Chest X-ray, PA view. Patient: 56 years old, sex F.
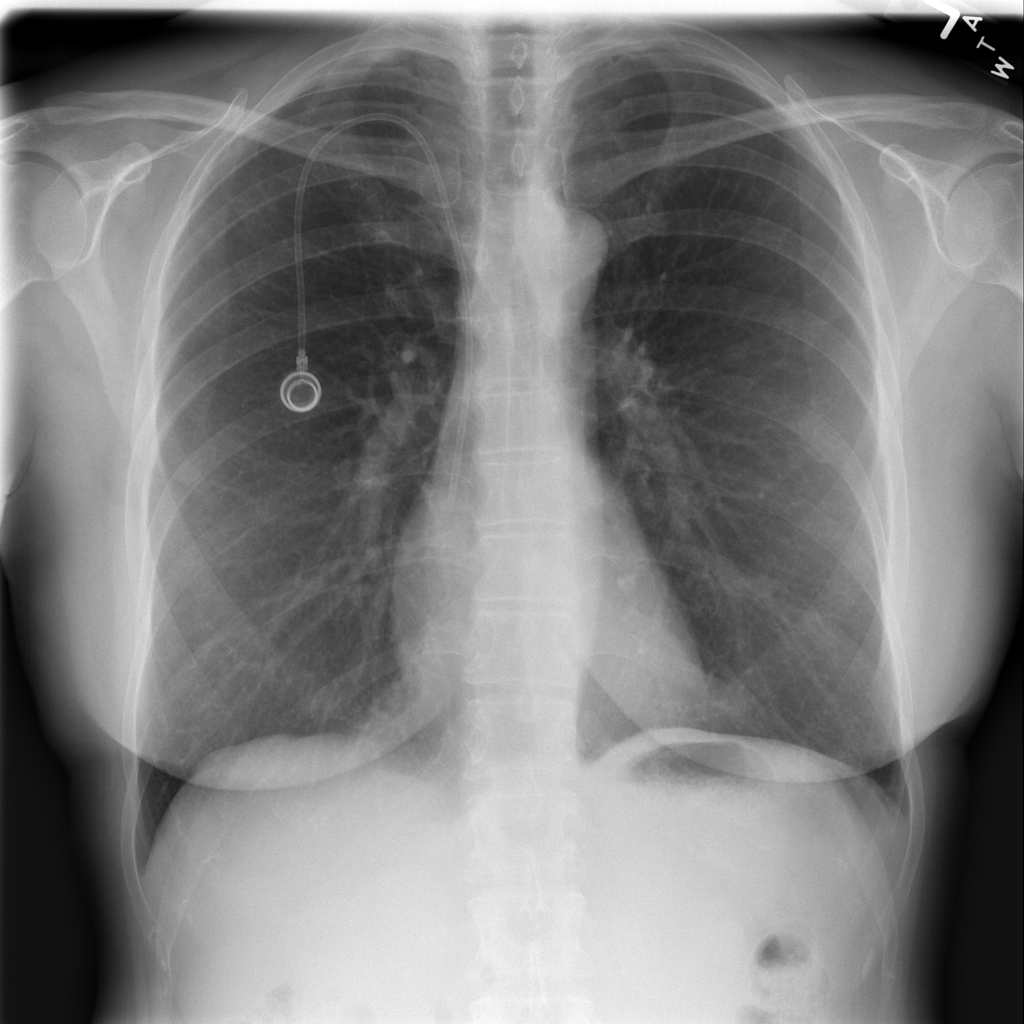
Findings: No Finding